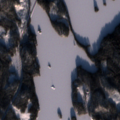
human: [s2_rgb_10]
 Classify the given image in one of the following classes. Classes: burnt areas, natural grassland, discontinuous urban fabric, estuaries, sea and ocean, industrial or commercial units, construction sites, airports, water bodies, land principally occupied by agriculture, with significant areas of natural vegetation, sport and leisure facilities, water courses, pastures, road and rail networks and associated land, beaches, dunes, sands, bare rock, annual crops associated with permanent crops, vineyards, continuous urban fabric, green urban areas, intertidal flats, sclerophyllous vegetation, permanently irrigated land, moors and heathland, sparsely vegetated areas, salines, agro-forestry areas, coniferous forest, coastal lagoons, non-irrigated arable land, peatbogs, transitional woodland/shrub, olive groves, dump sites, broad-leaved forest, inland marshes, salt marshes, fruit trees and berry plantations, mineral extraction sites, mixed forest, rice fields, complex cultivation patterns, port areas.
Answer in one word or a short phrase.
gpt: coniferous forest, water bodies